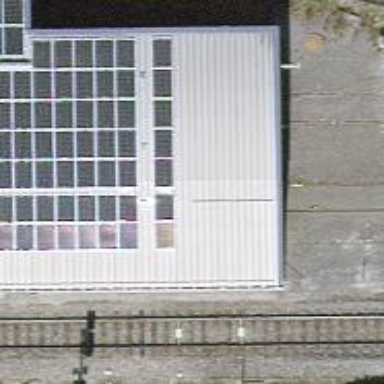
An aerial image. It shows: Rail yard with electrified rails and single track.